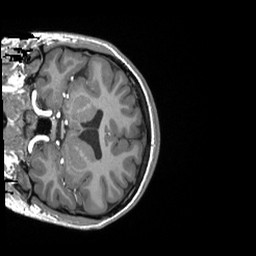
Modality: T1w
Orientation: coronal
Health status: ill
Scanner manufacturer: siemens
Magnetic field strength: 3 T
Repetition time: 2.3 s
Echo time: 0.00243 s